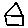
Label: house